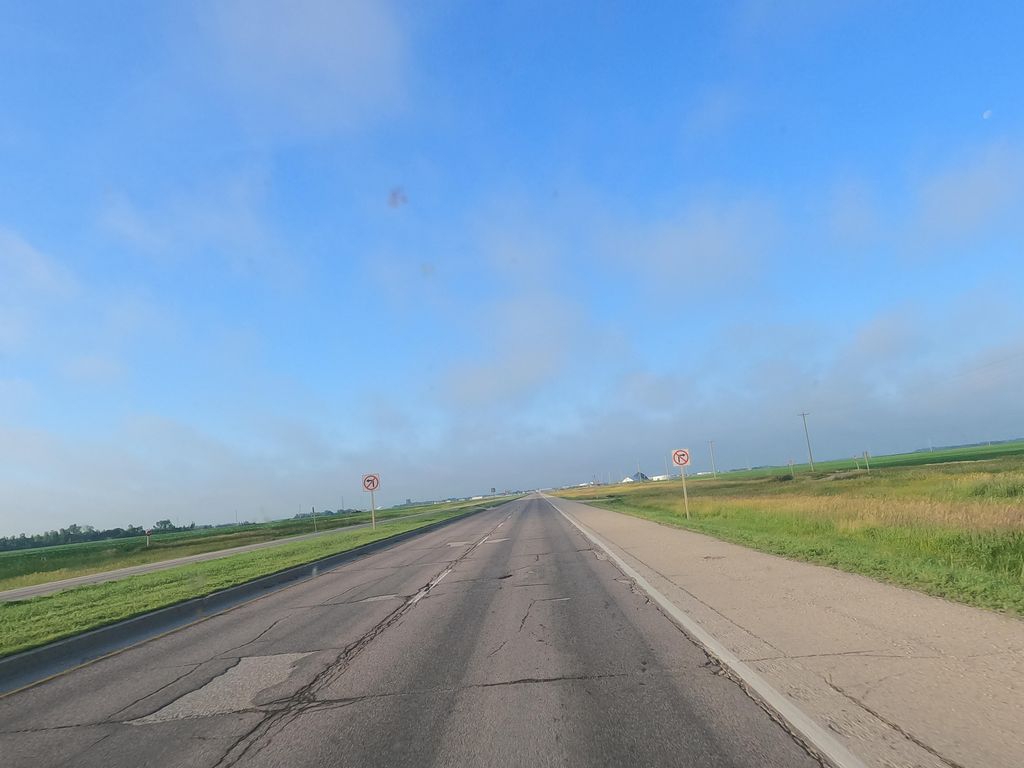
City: winnipeg